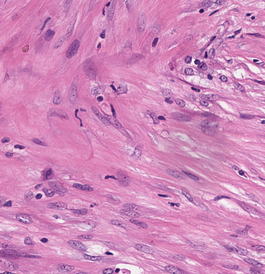
Tumor epithelial tissue: no
Tumor-associated stroma tissue: yes
Normal tissue: no